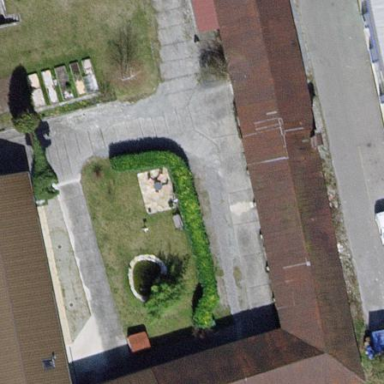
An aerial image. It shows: Building with gabled roof. The roof's orientation is along or across.